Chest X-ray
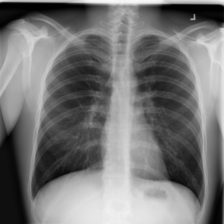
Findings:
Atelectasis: negative
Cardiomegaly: negative
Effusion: negative
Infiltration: positive
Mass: negative
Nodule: negative
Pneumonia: negative
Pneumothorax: negative
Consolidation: negative
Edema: negative
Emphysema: negative
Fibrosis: negative
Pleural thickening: negative
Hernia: negative